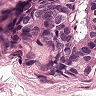
Metastatic tissue present: yes